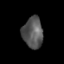
Tissue: lung
Cell type: T cells
Senescence score: 0.213
Nuclear area (px): 622
Mean DAPI intensity: 85.896